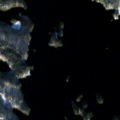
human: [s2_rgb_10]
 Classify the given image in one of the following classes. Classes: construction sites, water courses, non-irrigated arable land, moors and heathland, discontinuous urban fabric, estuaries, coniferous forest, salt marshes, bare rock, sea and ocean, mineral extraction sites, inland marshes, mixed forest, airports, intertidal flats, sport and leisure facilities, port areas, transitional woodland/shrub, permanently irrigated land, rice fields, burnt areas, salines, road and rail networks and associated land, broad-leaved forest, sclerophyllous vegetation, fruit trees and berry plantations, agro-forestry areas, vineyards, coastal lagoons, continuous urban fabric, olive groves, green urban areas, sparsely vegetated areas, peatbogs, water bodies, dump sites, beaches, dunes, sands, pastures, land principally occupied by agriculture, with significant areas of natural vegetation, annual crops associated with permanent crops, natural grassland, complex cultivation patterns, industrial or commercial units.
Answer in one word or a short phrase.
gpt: coniferous forest, mixed forest, water bodies